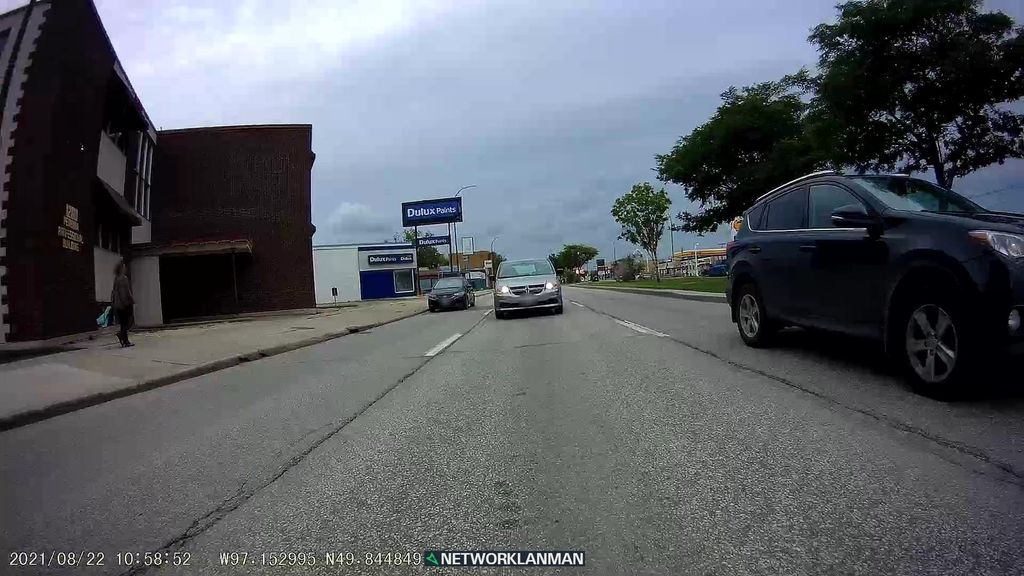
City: winnipeg